Question: '''
date (datetime)
ip (varchat,50)
'''
'''
SELECT * FROM Table GROUP BY ip Order by date Desc
'''
Tell me please how to choose a unique ip on days(1 unique ip in every day)?

'''
2013-02-14 17:14:25 31.132.154.142.
2013-02-14 17:15:01 31.132.154.142.
2013-02-13 16:40:47 31.132.154.142.
'''
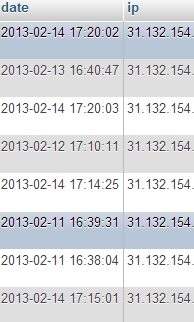
Answer: '''
SELECT MAX('date'),'ip' FROM Table GROUP BY 'ip',DATE('date')
'''